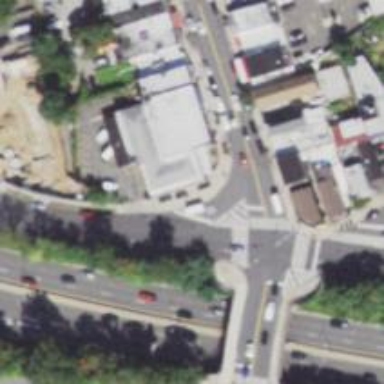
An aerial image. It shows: Footway.